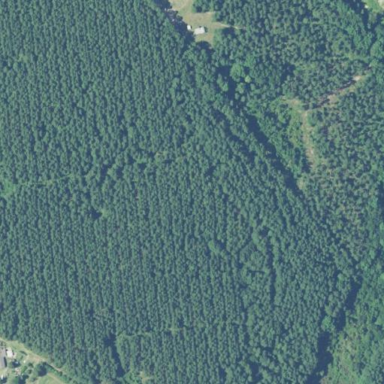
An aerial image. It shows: Evergreen needle-leaved forest.